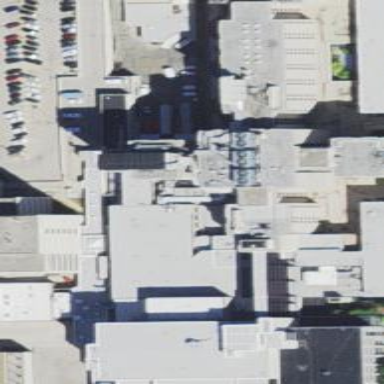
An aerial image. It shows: Hospital building.